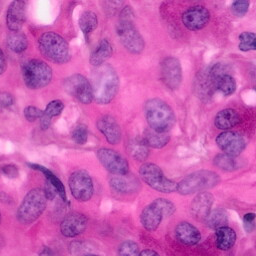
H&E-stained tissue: Pancreatic